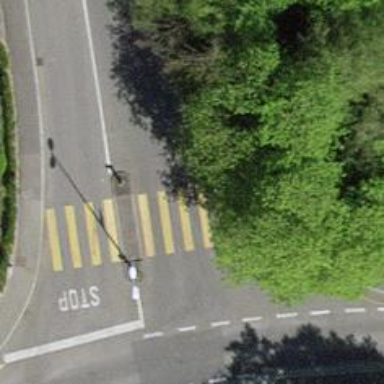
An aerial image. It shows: Zebra crossing with uncontrolled intersection and pedestrian island.